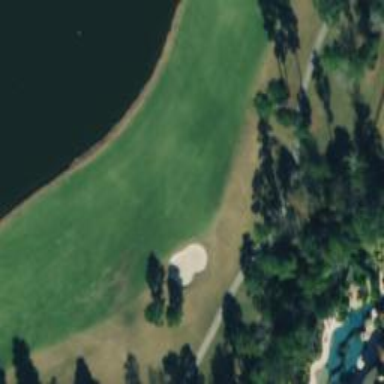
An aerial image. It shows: Golf hole.